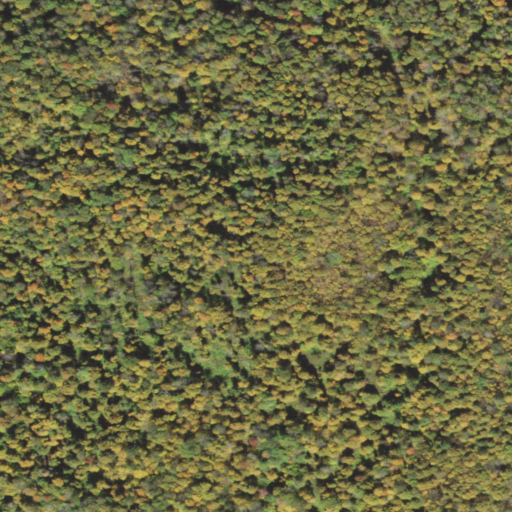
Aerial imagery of mountain in Pennsylvania named Moores Hill containing deciduous forest and shrub